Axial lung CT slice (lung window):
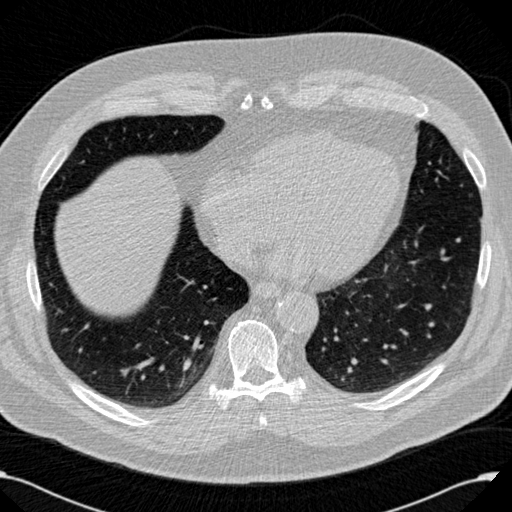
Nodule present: no